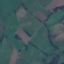
Land use / land cover: Pasture